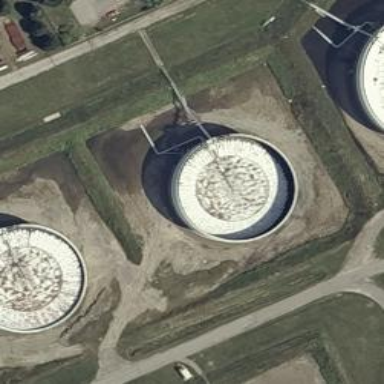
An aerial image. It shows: Storage tank building.